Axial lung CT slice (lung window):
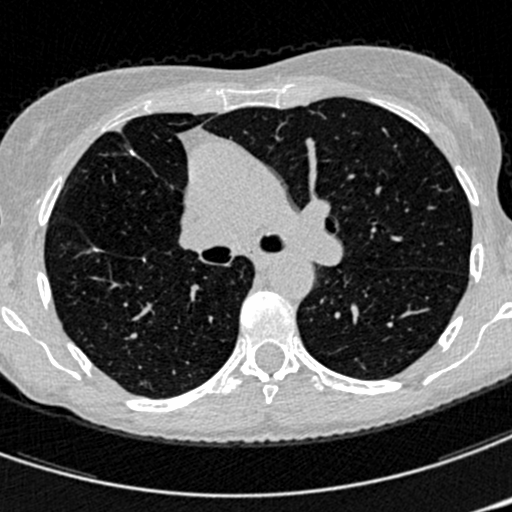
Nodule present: no